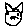
Label: cat